Question: Count the number of objects in the diagram.
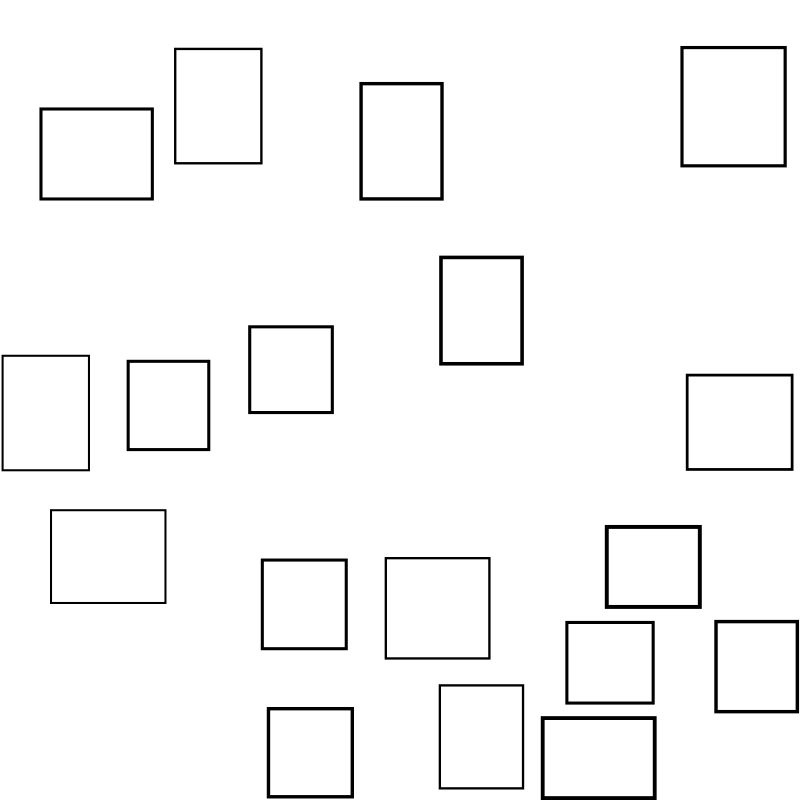
Answer: 18